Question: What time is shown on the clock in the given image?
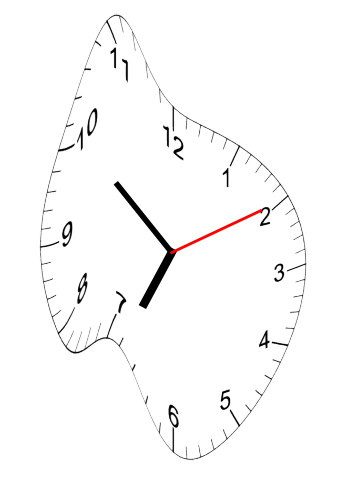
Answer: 06:51:10